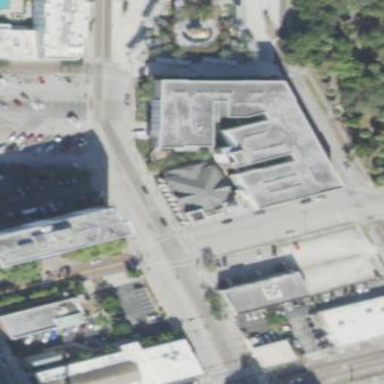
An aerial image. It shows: Commercial area within city block.